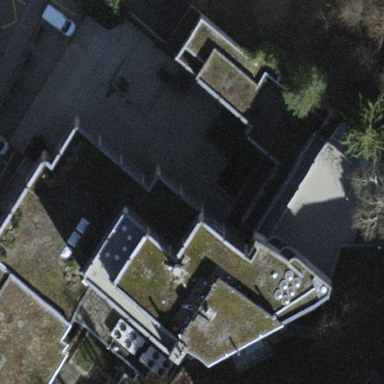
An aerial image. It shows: Government office building.